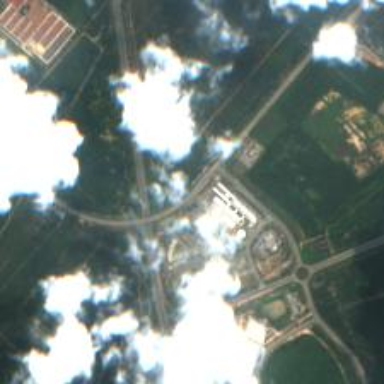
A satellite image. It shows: Motorway junction.